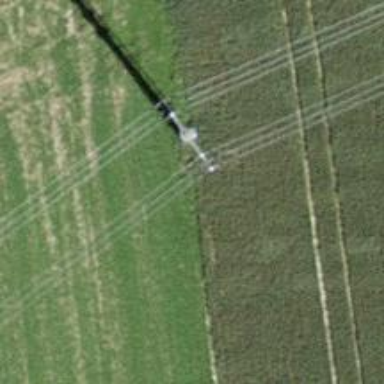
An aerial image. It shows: Power tower.